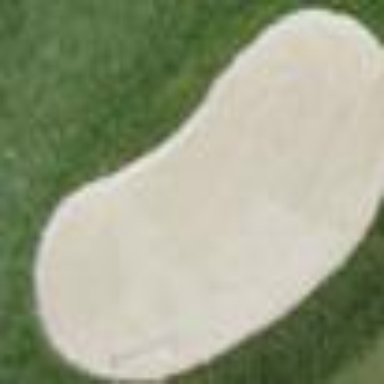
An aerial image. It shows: Sand bunker on golf course.